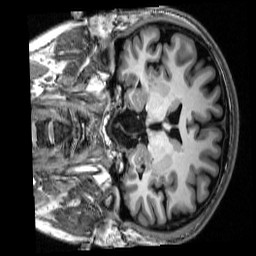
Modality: T1w
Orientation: coronal
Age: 29
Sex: male
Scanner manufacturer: siemens
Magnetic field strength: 3 T
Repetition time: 2.53 s
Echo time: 0.00339 s